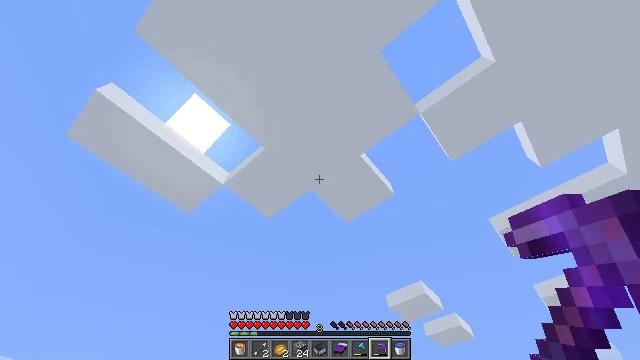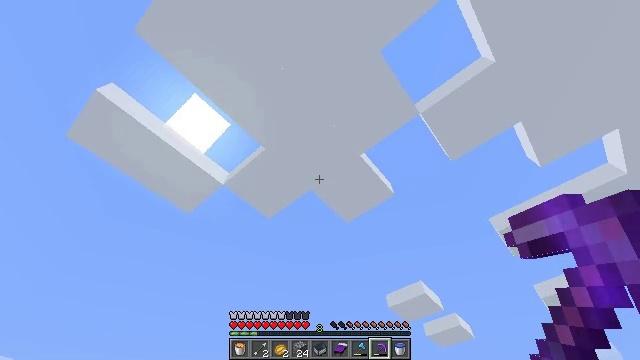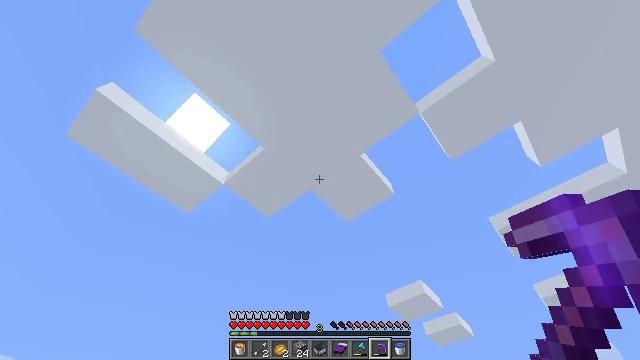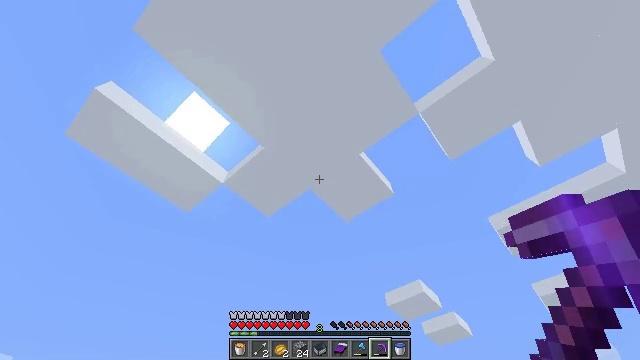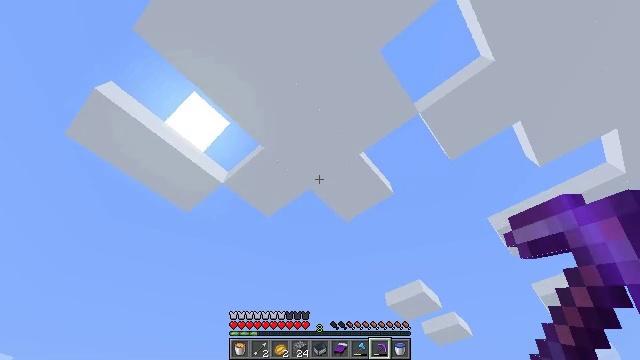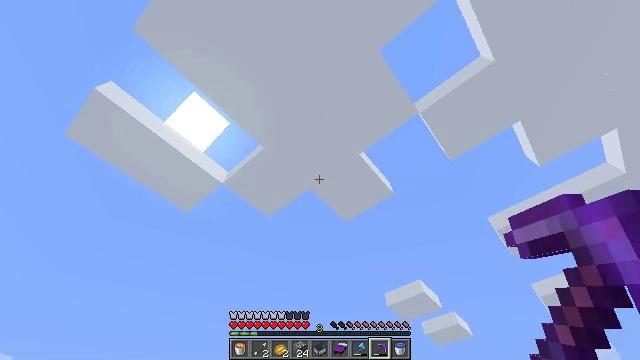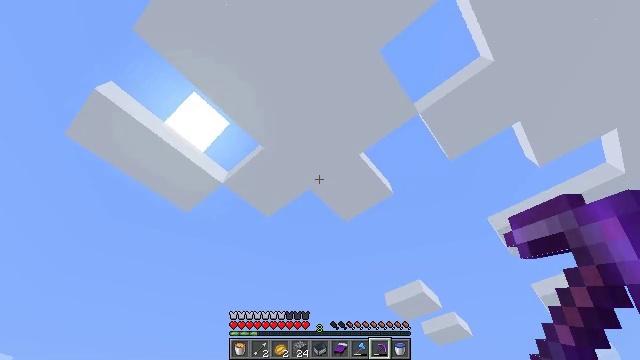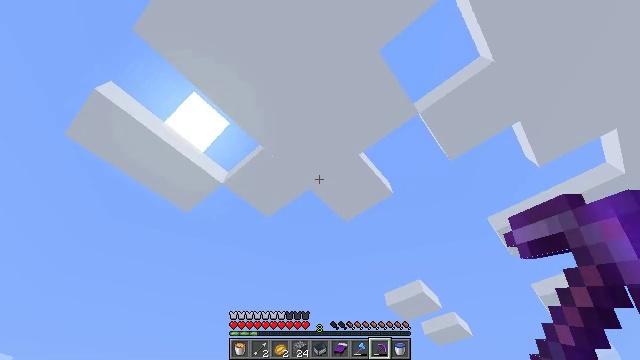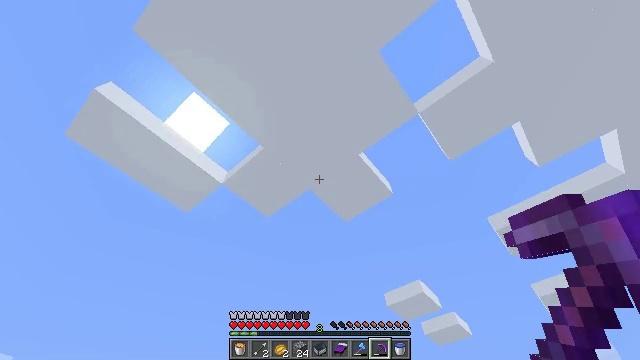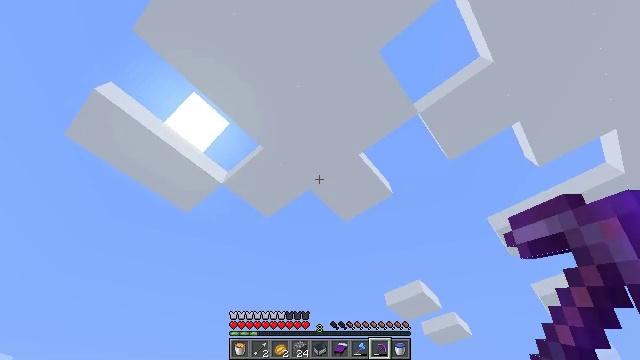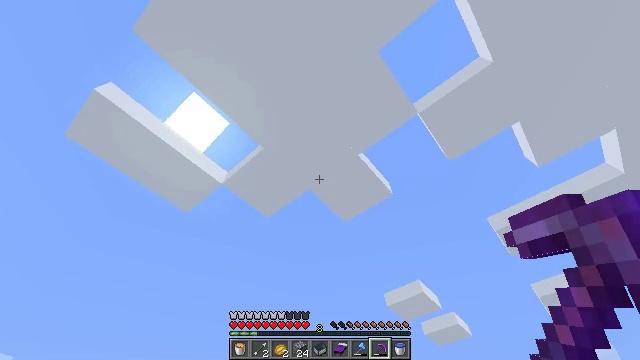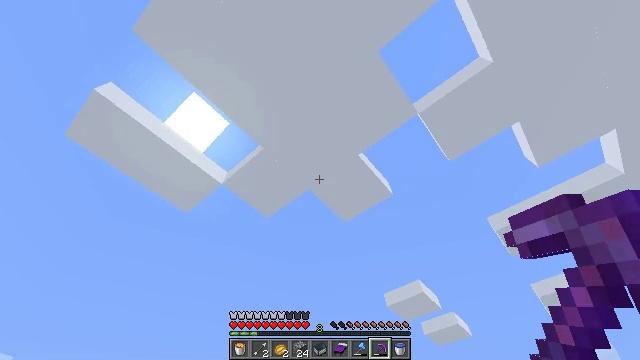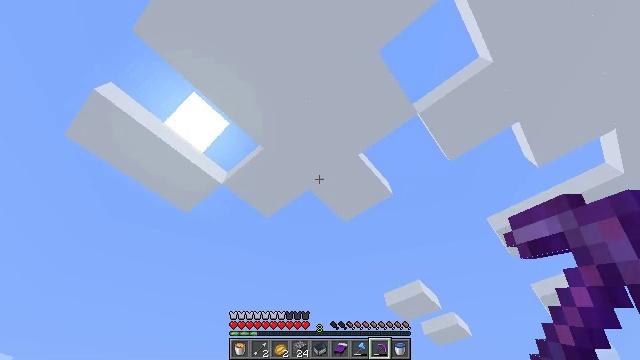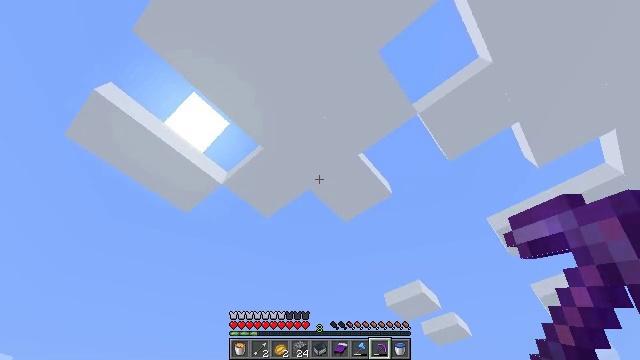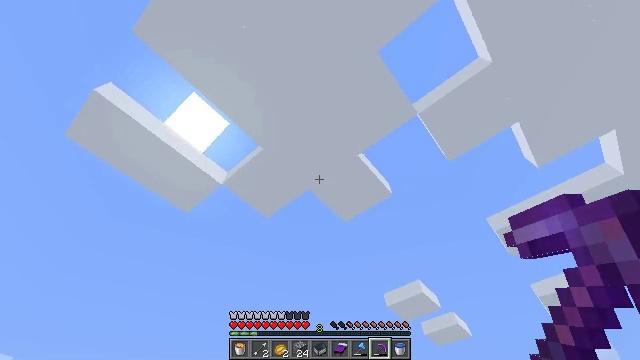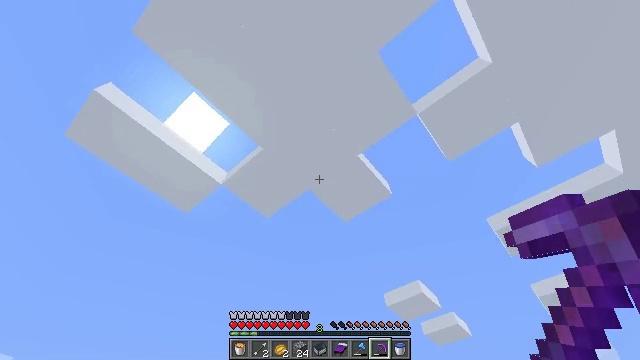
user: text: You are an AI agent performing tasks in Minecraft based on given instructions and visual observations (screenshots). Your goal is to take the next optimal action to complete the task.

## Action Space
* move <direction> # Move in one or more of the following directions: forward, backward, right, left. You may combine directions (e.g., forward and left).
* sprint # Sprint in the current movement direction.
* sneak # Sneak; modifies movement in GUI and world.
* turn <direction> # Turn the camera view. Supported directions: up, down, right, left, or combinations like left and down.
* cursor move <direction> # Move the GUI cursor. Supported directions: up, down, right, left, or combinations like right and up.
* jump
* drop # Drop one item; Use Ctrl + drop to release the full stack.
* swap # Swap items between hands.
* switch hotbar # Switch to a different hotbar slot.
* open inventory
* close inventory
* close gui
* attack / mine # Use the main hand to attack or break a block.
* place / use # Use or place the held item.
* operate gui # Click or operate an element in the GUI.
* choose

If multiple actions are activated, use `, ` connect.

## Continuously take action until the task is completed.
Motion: motion action
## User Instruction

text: Gather materials such as cobblestone.
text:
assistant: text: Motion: no_op
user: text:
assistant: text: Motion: no_op
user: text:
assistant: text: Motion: no_op
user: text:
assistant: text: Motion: no_op
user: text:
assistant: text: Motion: no_op
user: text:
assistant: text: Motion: no_op
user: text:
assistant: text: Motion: no_op
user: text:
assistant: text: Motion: no_op
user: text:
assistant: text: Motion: no_op
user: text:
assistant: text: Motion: no_op
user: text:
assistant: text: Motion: no_op
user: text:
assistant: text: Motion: no_op
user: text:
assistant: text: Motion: no_op
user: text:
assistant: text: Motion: no_op
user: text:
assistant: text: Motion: no_op
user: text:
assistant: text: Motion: no_op
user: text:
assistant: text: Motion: no_op
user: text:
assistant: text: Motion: no_op
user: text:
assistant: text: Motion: no_op
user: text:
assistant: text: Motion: no_op
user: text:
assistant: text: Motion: no_op
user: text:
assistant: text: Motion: no_op
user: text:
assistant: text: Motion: no_op
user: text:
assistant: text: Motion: no_op
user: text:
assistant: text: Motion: turn left and down
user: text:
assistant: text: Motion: turn down
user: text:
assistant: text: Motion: turn down
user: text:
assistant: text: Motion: turn down
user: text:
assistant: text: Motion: turn right and down
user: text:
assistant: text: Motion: no_op